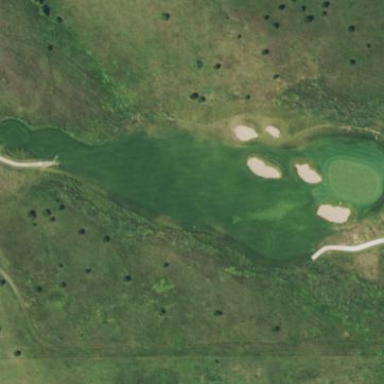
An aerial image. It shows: Grassy area designated as golf fairway.